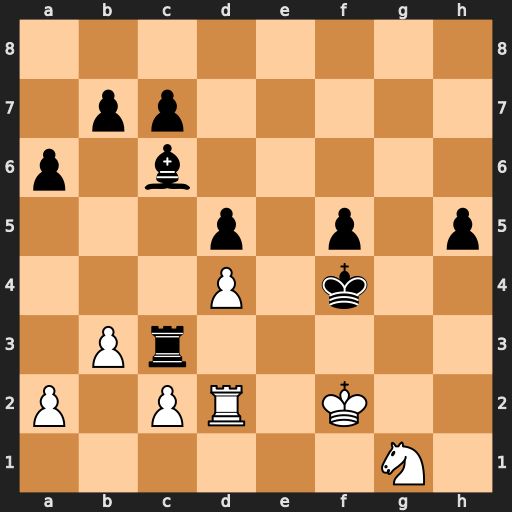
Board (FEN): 8/1pp5/p1b5/3p1p1p/3P1k2/1Pr5/P1PR1K2/6N1
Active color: w
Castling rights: -
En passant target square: -
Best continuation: Ne2+ Kg5 Nxc3